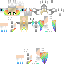
A female human skin with pale skin, wearing blonde long hair dressed in a blue tshirt and red pants, featuring a closed mouth.